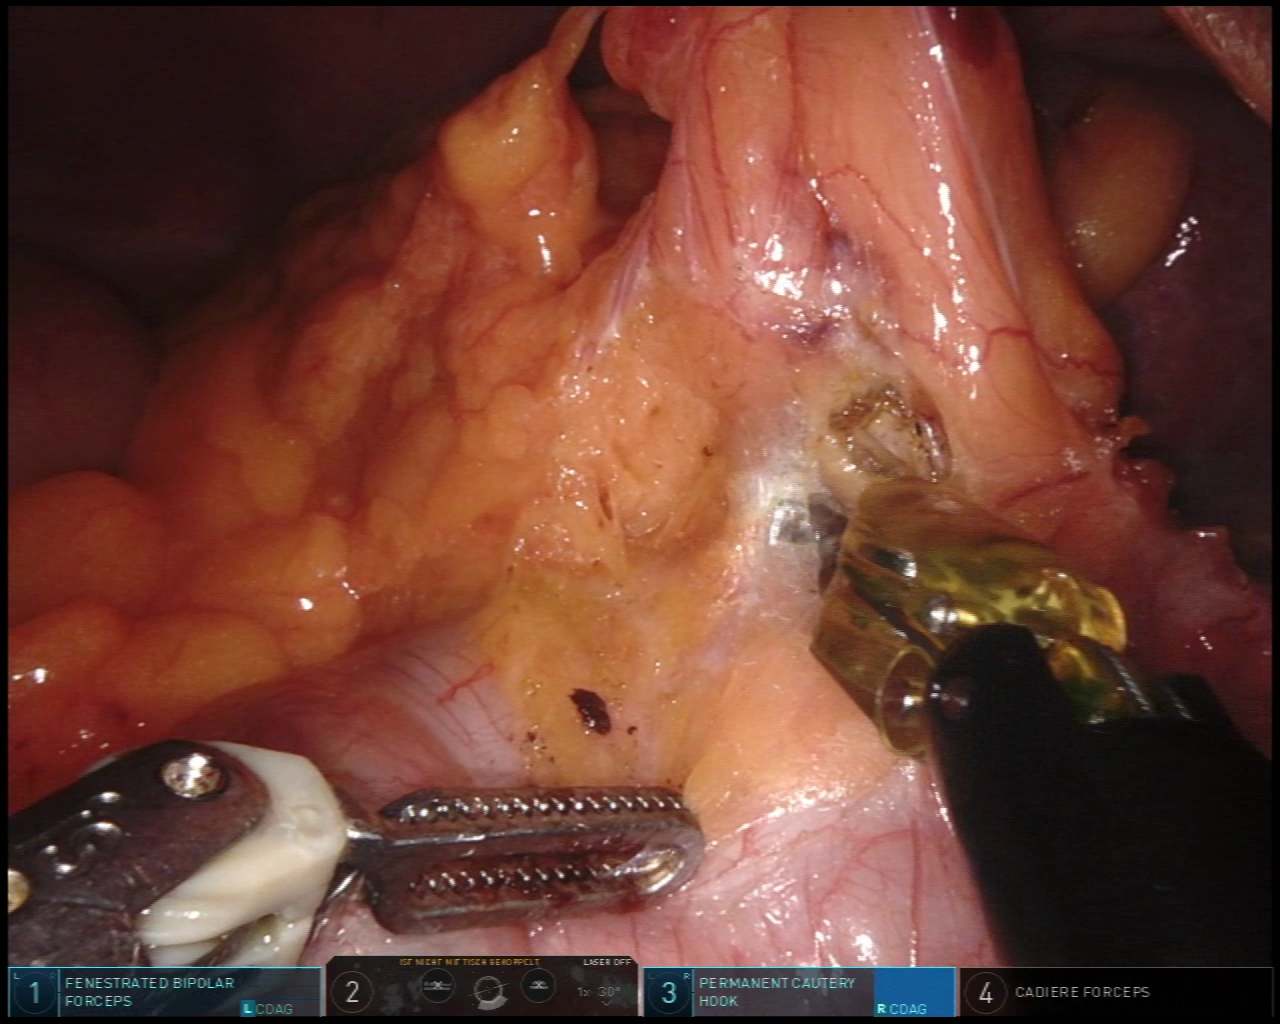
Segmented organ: colon
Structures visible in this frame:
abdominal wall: yes
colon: yes
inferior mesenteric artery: no
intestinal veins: no
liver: no
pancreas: no
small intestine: no
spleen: yes
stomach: no
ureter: no
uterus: no
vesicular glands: no